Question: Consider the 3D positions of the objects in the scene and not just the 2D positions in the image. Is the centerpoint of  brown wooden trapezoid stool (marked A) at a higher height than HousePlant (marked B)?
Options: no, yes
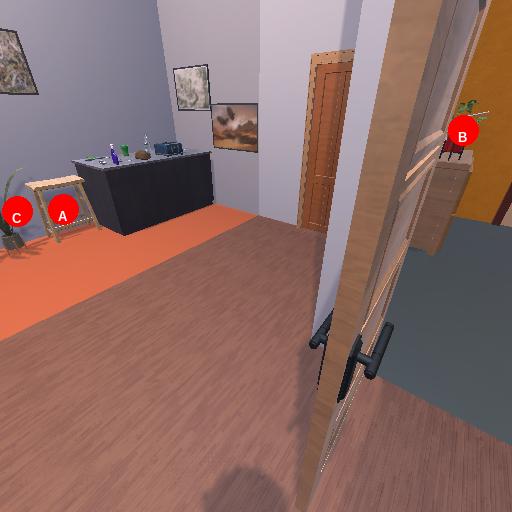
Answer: no